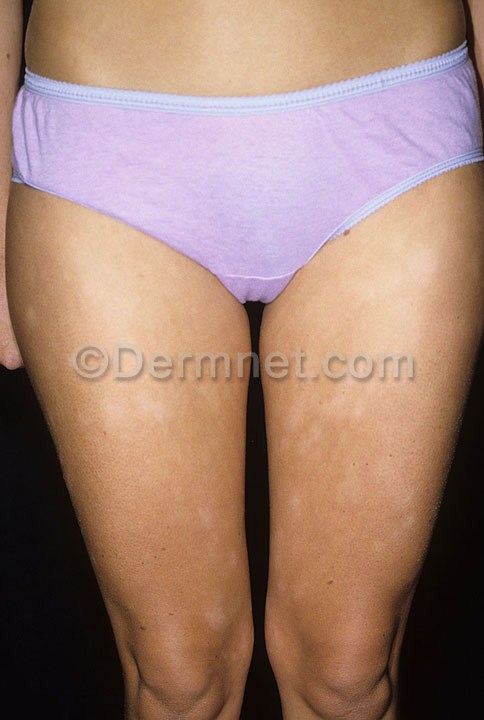
Disease: Atopic Dermatitis Photos